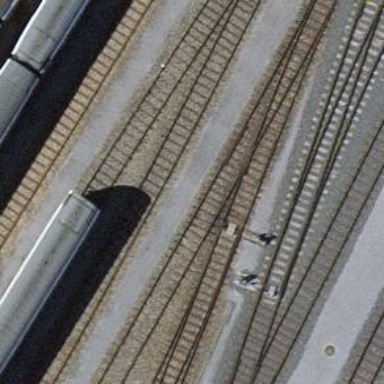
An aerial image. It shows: Single track railway in yard.